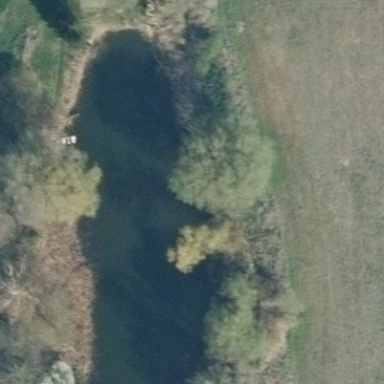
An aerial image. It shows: Peaceful pond surrounded by nature.